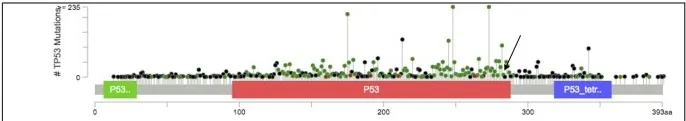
(D) Lollipop scheme of the TP53 gene, pinpointing the region of the detected mutation.
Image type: electrography (ekg)